Field crop: maize
Growth stage: 2
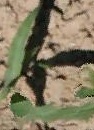
Species: maize